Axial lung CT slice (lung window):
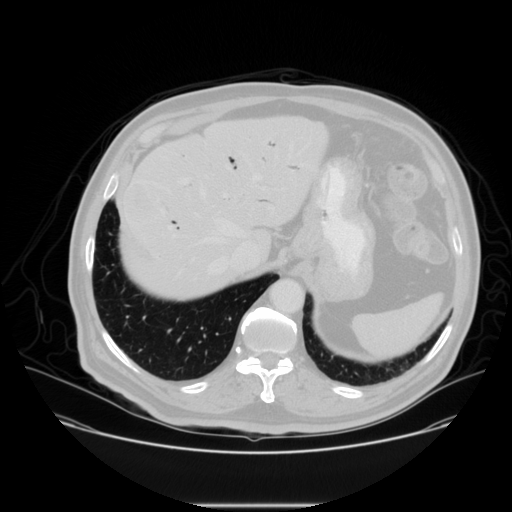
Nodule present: no